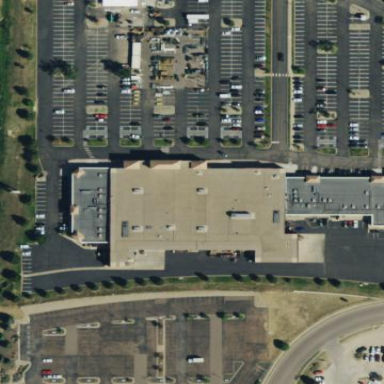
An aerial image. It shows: Retail building.